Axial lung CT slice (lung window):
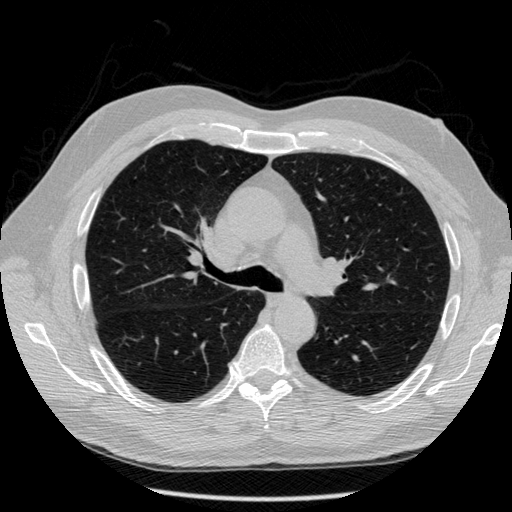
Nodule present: no